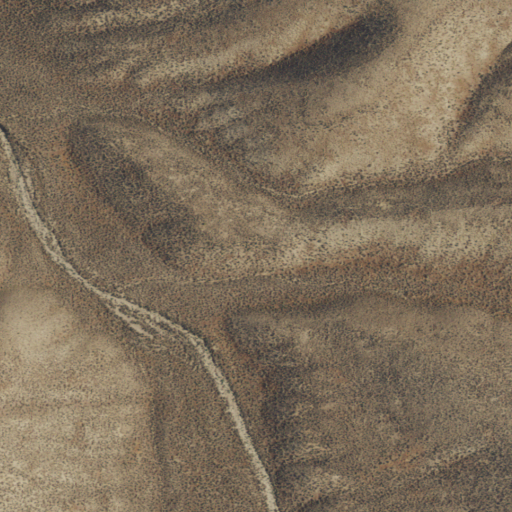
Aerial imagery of valley in Nevada named Reese River Valley containing only shrub